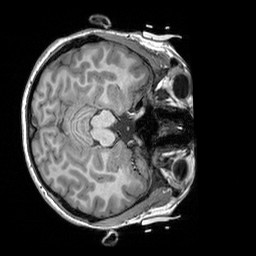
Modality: T1w
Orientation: axial
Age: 19
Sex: female
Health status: healthy
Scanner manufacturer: siemens
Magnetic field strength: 3 T
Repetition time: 2.3 s
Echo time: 0.00303 s